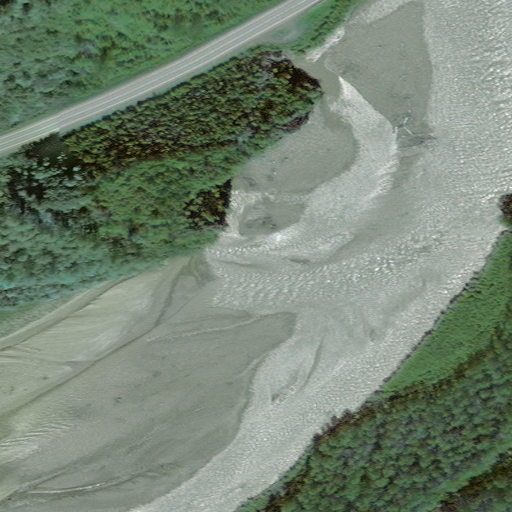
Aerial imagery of valley in Alaska named Keystone Canyon containing only unknown